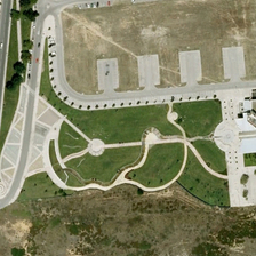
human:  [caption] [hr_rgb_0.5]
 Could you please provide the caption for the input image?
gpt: Two roads, a piece of green grass near the square.

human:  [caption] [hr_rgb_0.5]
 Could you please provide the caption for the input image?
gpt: Two streets, a green lawn, near a square.

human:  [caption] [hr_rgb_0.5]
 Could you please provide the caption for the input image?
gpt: Two roads, a green grass, close to a square.

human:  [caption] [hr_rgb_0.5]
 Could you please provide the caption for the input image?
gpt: Two roads, green grass, near the square.

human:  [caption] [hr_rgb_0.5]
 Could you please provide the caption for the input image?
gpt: Two roads, a green grass, close to a square.